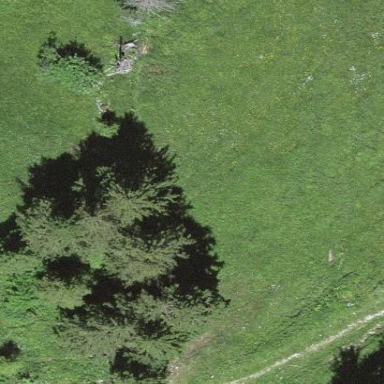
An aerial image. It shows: Forest area.